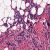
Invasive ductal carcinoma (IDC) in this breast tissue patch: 1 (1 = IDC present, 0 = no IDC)